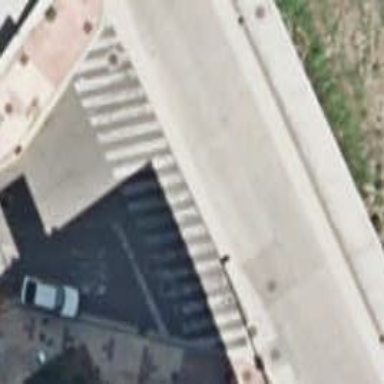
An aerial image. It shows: Uncontrolled road crossing.